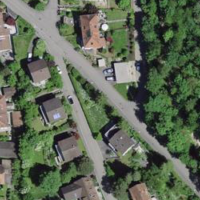
EUNIS habitat code: 55
Species observed at this site:
Viburnum tinus